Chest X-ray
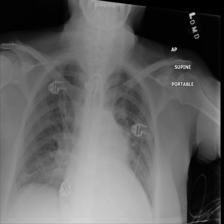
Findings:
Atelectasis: negative
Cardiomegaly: negative
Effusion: negative
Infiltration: positive
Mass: negative
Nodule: negative
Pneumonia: negative
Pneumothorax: negative
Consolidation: positive
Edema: negative
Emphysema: negative
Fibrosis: negative
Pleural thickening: negative
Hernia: negative